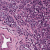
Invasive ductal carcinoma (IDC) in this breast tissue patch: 1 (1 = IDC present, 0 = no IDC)